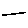
Label: line